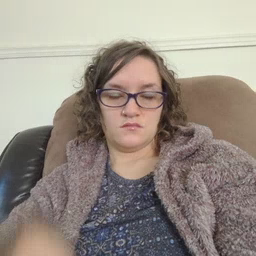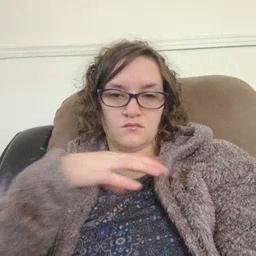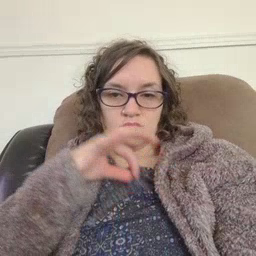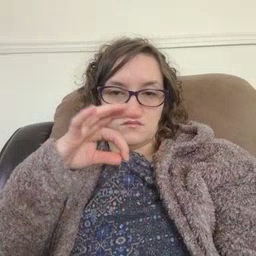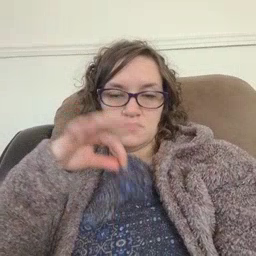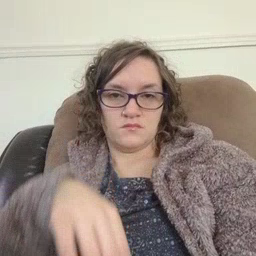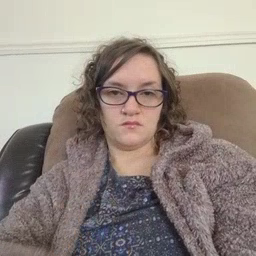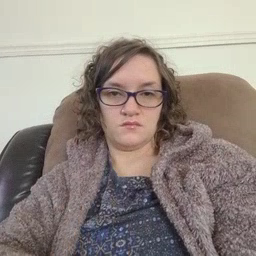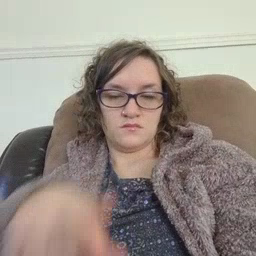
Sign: shirt